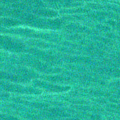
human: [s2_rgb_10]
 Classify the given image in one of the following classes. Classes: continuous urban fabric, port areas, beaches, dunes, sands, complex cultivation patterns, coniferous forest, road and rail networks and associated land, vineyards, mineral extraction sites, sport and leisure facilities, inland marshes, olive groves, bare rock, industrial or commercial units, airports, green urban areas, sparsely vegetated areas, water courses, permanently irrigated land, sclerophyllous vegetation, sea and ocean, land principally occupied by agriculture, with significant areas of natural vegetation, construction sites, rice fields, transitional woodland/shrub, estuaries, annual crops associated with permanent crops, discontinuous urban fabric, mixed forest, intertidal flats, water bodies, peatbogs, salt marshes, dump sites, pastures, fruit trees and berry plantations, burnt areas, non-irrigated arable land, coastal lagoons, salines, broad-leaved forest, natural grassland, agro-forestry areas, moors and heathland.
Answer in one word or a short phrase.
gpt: sea and ocean